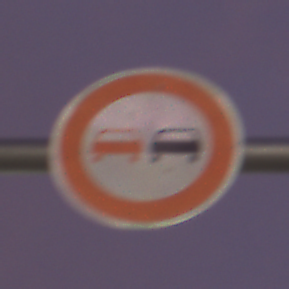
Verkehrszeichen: Ueberholverbot
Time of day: SunriseSunset
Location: Outdoor (Urban)
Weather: PartlyCloudy
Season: NotSpecified
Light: Artificial